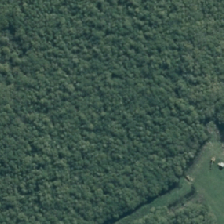
Land cover: deciduous_hardwood